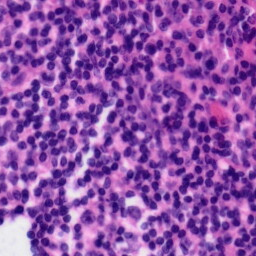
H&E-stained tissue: Tonsil